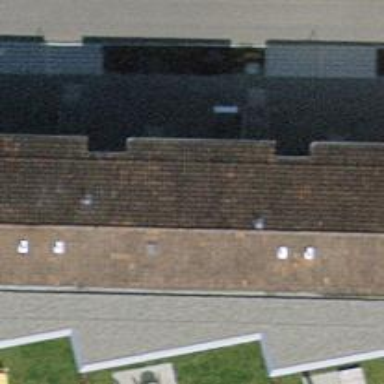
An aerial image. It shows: Terrace building.